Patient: sex M, age 68
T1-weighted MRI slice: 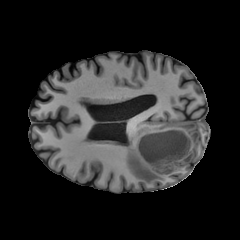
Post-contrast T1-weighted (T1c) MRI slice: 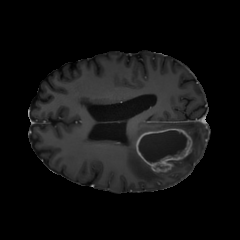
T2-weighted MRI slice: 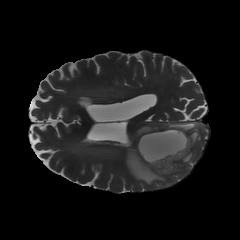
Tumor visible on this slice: yes
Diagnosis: Glioblastoma, IDH-wildtype
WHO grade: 4